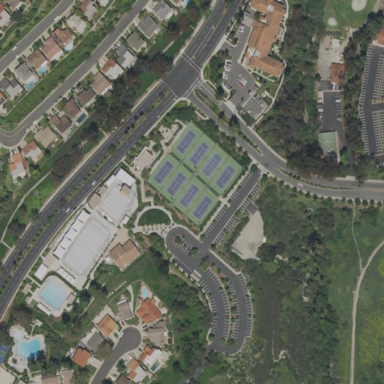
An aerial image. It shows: Tennis court in leisure pitch.